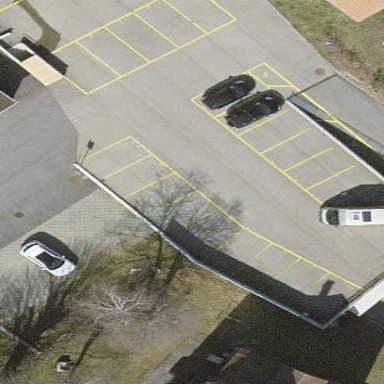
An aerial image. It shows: Parking area.